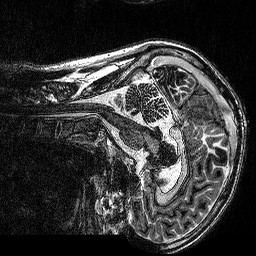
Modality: MP2RAGE
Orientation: sagittal
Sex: male
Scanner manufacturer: siemens
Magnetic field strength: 3 T
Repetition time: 5 s
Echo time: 0.00292 s